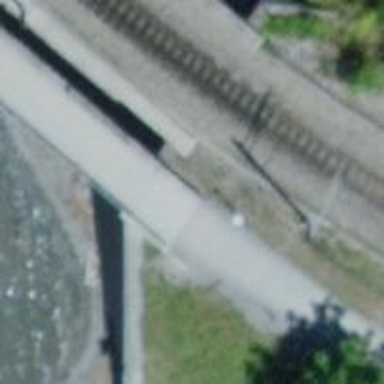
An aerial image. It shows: Unpaved footway on bridge.